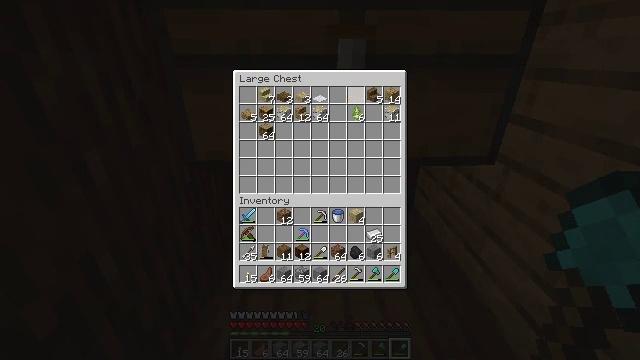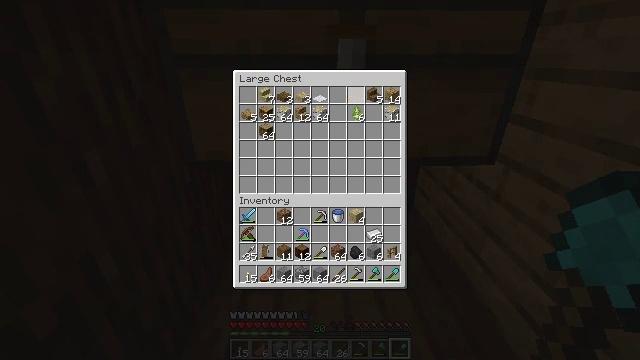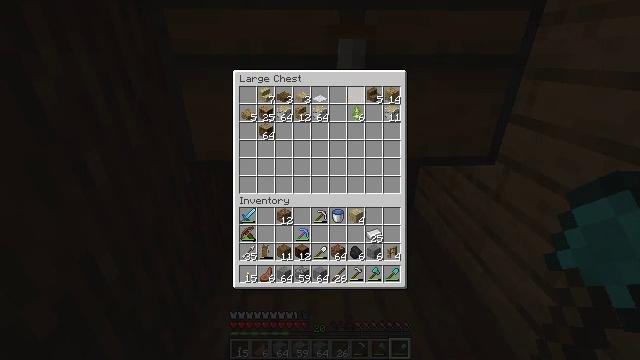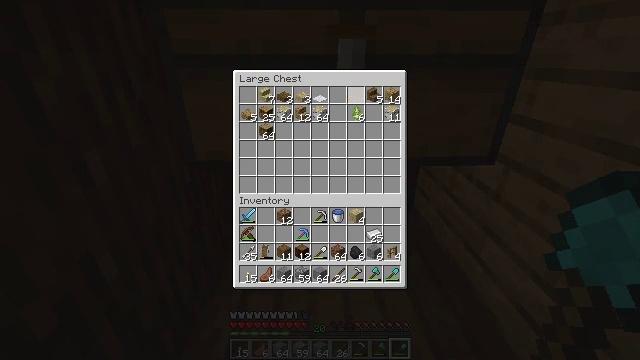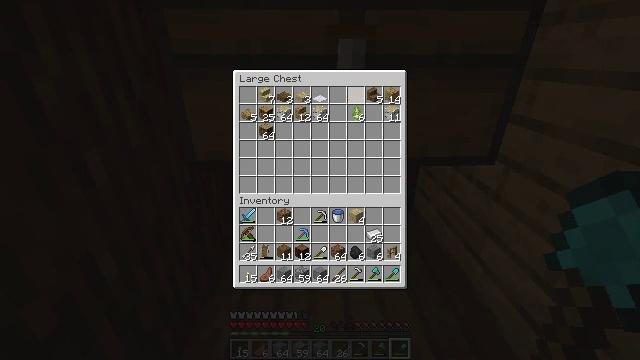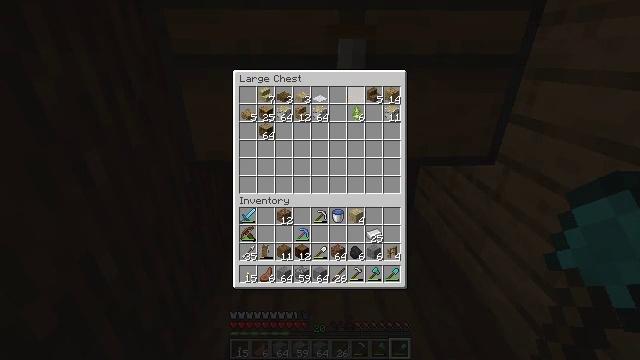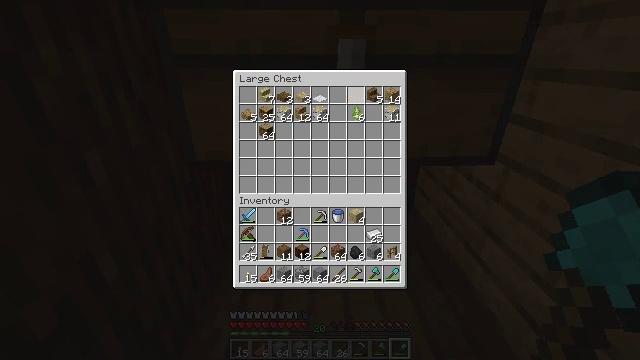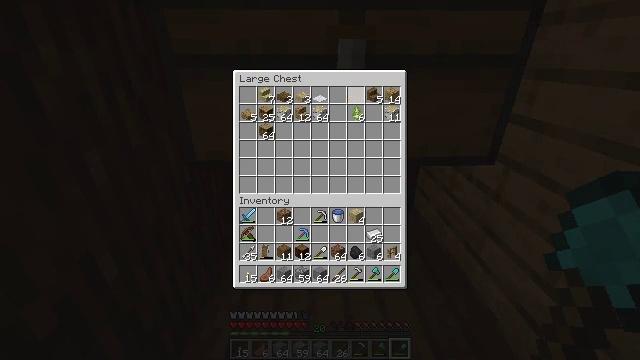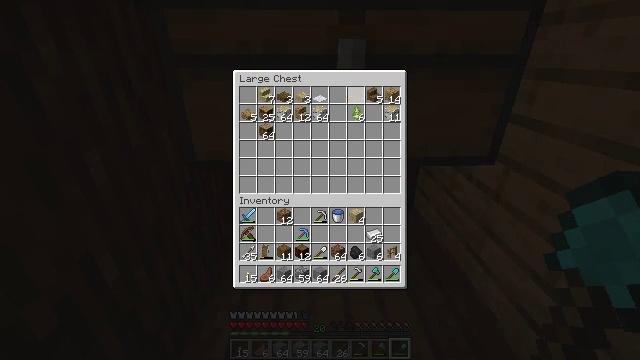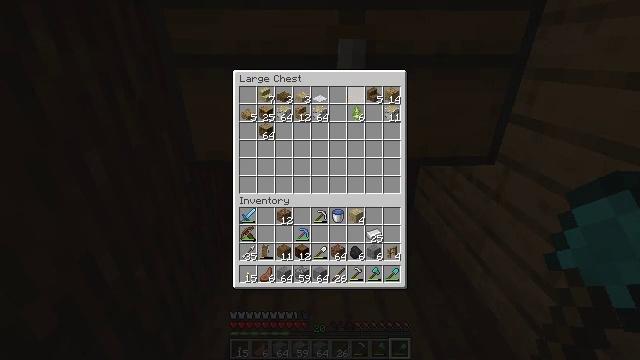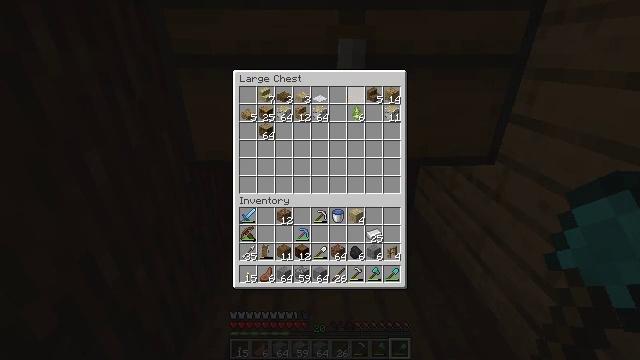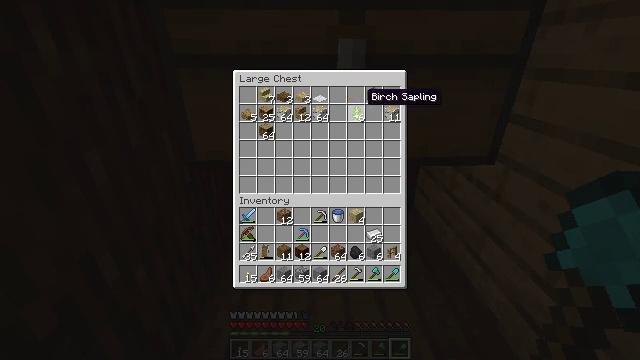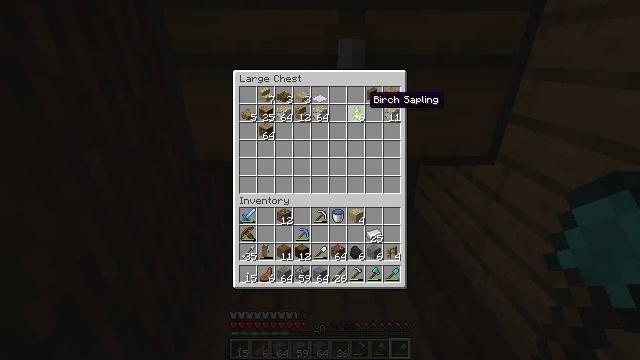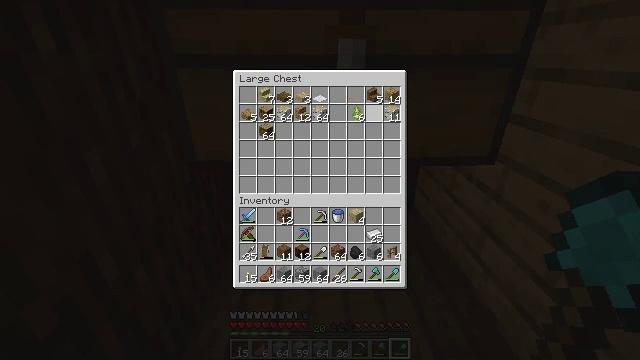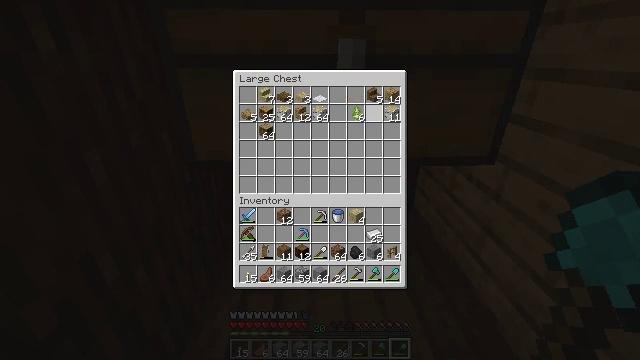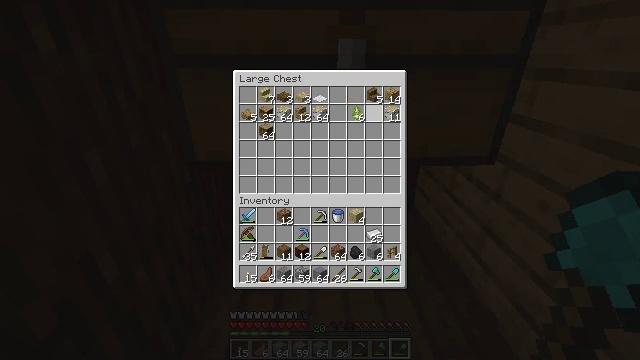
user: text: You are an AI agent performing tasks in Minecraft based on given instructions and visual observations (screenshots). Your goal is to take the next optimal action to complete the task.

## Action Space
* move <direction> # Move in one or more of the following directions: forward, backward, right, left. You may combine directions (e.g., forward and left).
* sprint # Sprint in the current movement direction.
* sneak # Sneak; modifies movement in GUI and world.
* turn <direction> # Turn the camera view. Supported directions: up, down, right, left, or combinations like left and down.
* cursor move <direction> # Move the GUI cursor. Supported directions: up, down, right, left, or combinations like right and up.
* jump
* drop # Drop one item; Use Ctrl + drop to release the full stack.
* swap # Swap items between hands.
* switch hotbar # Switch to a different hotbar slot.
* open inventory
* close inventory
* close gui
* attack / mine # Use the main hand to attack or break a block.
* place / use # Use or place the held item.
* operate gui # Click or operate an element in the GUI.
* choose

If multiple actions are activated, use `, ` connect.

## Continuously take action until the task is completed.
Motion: motion action
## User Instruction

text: Make a spruce pressure plate at the crafting table.
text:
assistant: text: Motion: sneak
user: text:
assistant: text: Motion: sneak
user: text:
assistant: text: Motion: sneak
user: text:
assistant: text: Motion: sneak
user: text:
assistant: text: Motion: no_op
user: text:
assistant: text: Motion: no_op
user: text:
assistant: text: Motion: no_op
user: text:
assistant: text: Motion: no_op
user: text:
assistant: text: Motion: no_op
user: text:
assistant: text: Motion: no_op
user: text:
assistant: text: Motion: no_op
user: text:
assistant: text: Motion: no_op
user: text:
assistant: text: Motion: no_op
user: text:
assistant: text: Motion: no_op
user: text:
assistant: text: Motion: no_op
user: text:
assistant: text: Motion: no_op
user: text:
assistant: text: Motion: no_op
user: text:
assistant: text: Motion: no_op
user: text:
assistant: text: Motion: no_op
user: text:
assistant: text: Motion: no_op
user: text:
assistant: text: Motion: no_op
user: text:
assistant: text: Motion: no_op
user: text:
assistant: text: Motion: no_op
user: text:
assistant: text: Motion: no_op
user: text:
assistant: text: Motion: no_op
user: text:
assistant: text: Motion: no_op
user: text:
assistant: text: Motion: no_op
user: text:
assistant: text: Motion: no_op
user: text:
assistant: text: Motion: cursor move left
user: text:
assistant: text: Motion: cursor move left